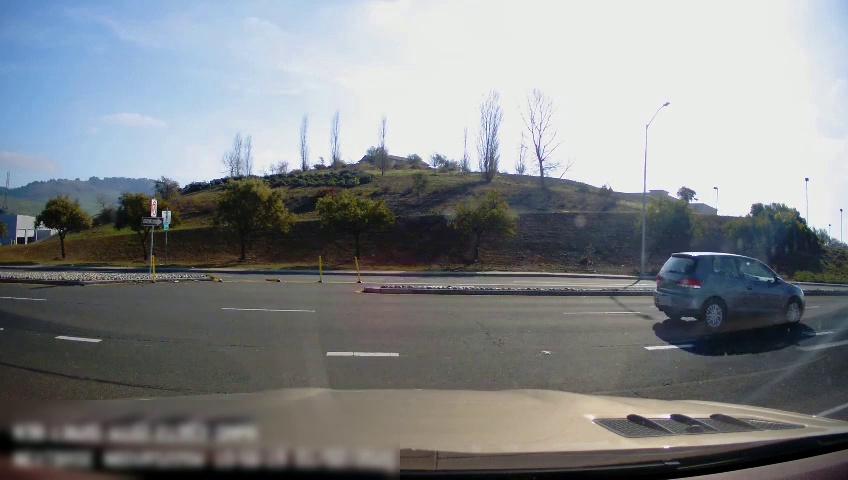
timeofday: Day
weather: Sunny
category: Drivable Space
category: Vehicles | SUV
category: Traffic | Signs
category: Traffic | Signs